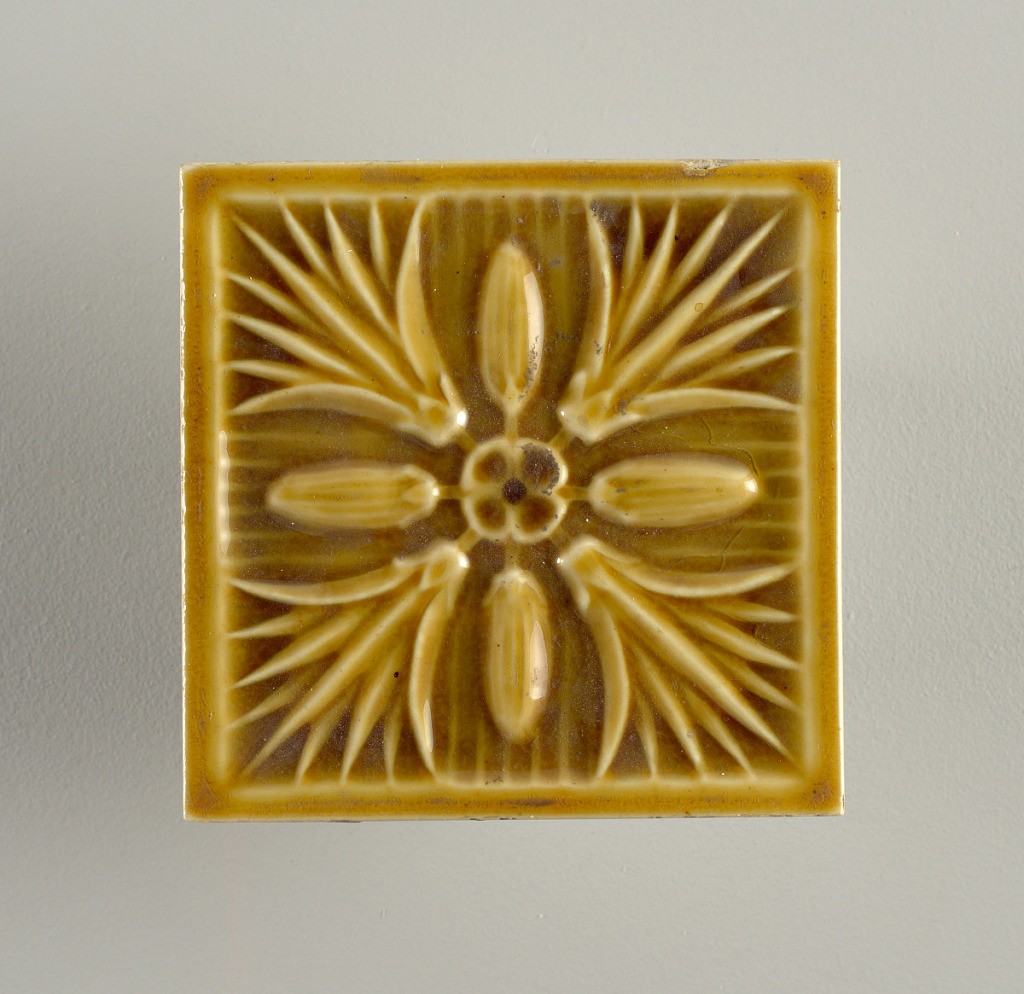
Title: Tile
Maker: J. & J. G. Low Art Tile Works, 1877 – 1883
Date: late 19th century
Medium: Glazed stoneware
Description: Molded, square tile of white clay, reverse has imprinted inscribed: J & J.G. Low Patent Art Tile Works/ Chelsea, Mass. U.S.A./ copyright 1881 J & JG Low". - set within a double line frame. Tile face ornamented with eight piece figure made up of central rosetted and radiating lotus blossoms and buds, plain frame outside of the tile; mustard brown, crackle glaze.